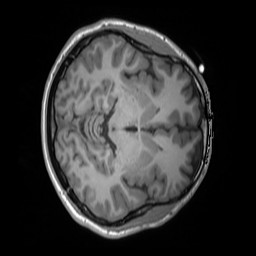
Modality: T1w
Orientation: axial
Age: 28
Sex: male
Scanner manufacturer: siemens
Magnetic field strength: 3 T
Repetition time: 1.55 s
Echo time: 0.00234 s